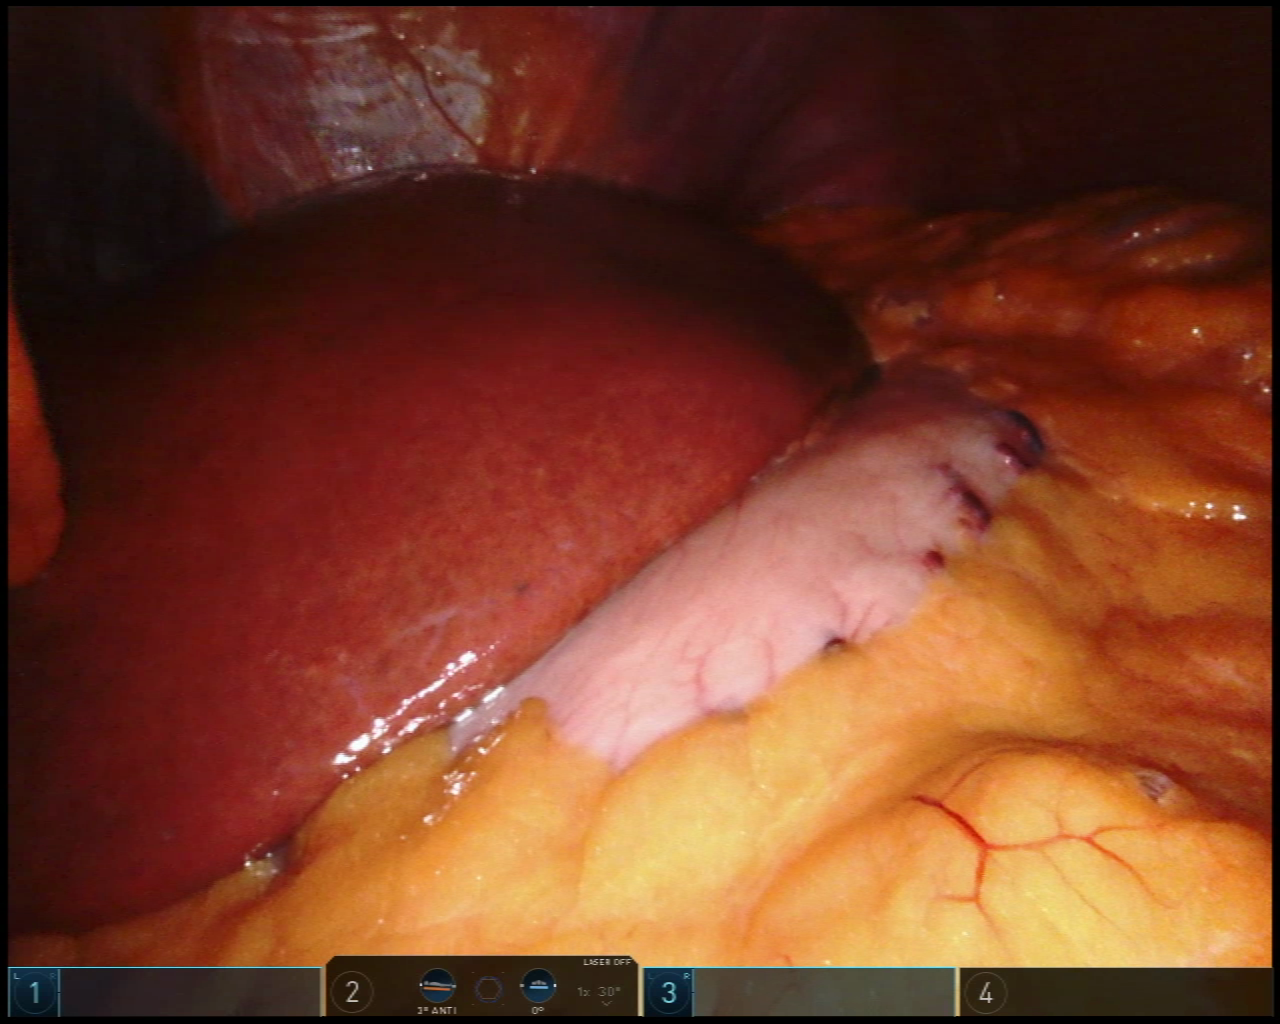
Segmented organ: liver
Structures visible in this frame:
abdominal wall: yes
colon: no
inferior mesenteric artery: no
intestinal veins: no
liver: yes
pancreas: no
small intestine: no
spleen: no
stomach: yes
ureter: no
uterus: no
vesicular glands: no